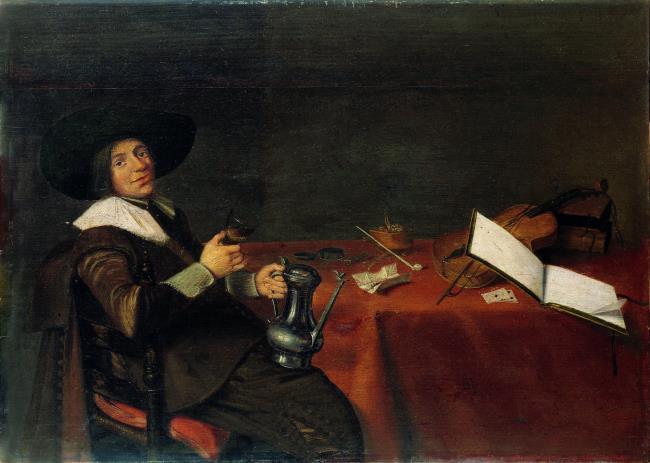
Title: Young man with wine tankard at a table with smoking accessories, a violin, playing cards and books
Artist: Jan Miense Molenaer
Earliest date: 1635
Latest date: 1635
Genre: painting
Iconography: Tobacco
Keywords: genre, young man, knee-length portrait, sitting, head to the right, facing front, body facing right, ruff 'à la confusion', jerkin, roemer, claret jug, pipe, tobacco chafing dish, music book, violin, playing card, ace (playing card), hat